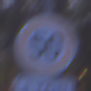
Verkehrszeichen: Geschwindigkeit50
Zusatzzeichen unten: Entfernungsangaben3
Umgebung: Outdoor, Suburban
Tageszeit: Night
Wetter: PartlyCloudy
Licht: Artificial
Jahreszeit: NotSpecified
Kontrast: LowContrast